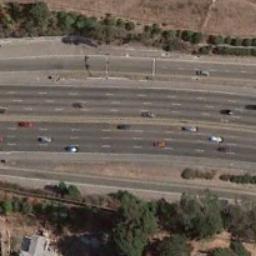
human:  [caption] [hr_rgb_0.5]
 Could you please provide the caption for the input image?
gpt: The straight freeway and some small roads have some trees on either side of the freeway and some cars are driving on the freeway .

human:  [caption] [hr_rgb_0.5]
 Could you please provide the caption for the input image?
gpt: There are many green trees around the freeway, There are many cars on the freeway, And there is a building next to the freeway .

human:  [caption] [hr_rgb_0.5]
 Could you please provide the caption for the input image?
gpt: There are many houses on both sides of the highway .

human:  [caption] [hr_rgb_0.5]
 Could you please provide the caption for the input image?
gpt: The freeway is next to lines of trees with some cars .

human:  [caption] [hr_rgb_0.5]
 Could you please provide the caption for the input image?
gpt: There are some bushes along the freeway .